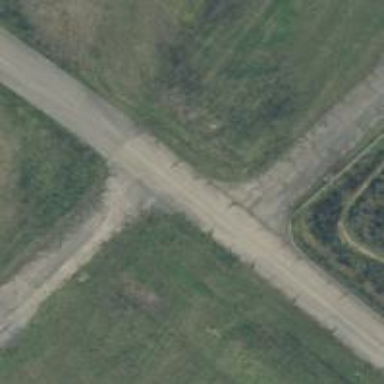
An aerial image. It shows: Service road.